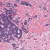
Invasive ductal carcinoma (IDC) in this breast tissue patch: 1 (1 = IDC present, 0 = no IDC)